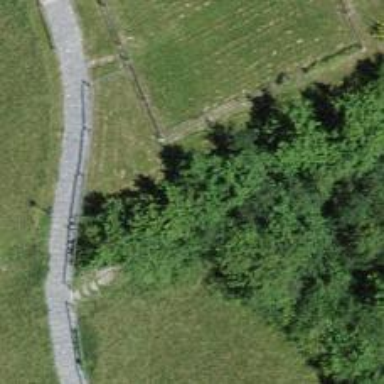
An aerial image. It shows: Bench.